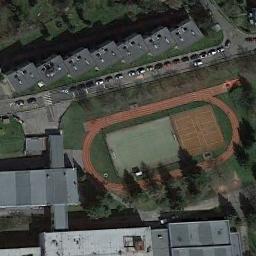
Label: ground_track_field